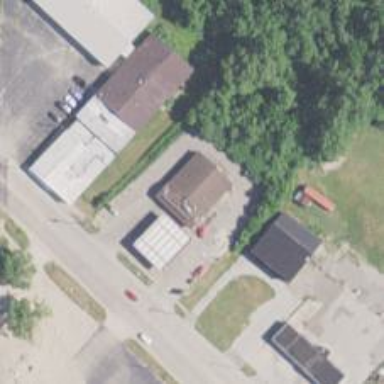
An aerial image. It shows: Convenience shop.